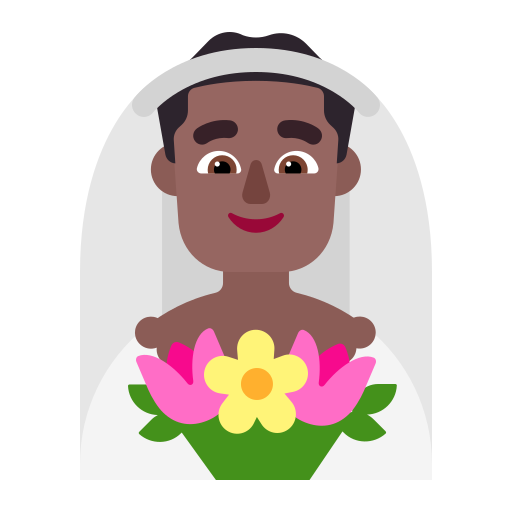
man with veil flat  dark